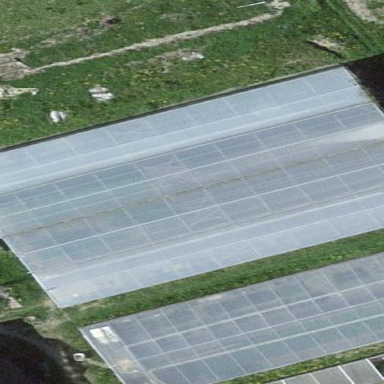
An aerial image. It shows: Greenhouse.